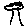
Label: tree